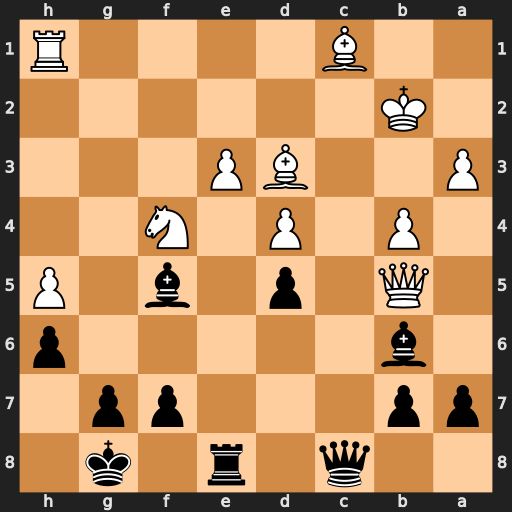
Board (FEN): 2q1r1k1/pp3pp1/1b5p/1Q1p1b1P/1P1P1N2/P2BP3/1K6/2B4R
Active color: b
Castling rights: -
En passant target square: -
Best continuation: Bd7 Bh7+ Kxh7